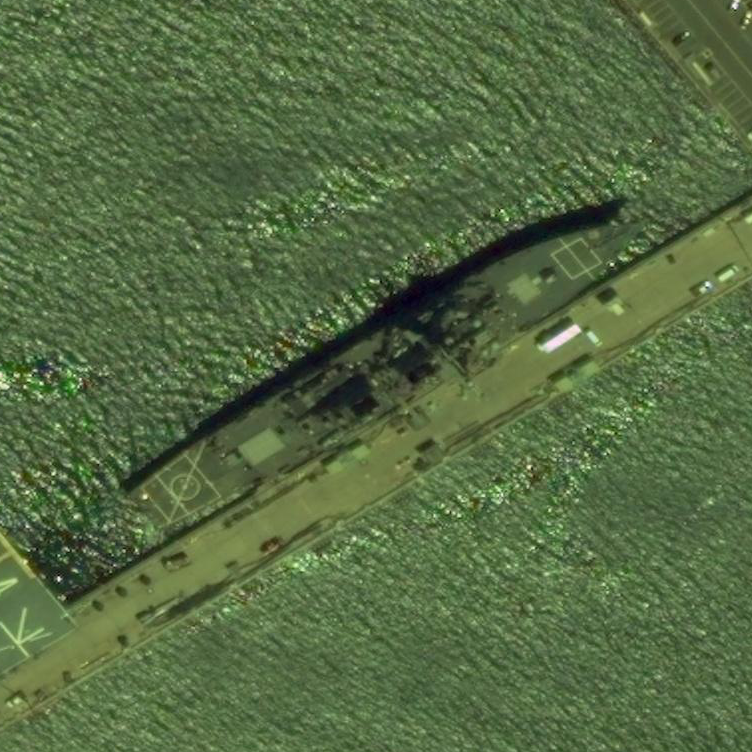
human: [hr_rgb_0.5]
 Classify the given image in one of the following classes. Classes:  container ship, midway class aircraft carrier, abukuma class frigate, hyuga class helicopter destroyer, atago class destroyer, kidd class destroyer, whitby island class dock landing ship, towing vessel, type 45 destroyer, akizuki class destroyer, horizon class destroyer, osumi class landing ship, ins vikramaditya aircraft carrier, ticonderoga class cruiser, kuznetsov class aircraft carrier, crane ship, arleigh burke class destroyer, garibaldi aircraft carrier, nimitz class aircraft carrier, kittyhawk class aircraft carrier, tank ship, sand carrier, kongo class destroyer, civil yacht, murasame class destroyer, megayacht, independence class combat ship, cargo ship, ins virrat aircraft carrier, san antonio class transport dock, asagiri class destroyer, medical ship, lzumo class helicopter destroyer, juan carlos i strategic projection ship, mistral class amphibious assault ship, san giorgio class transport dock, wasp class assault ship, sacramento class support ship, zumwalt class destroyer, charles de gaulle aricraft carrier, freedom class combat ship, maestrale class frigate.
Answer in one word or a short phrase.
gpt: Arleigh Burke class destroyer